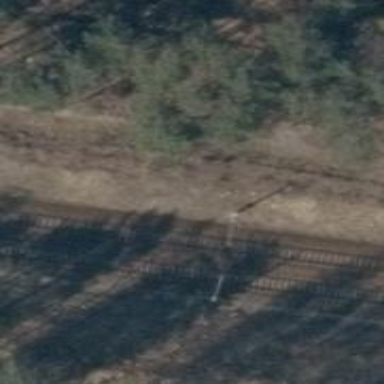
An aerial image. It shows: Railway milestone with catenary mast.